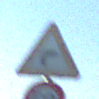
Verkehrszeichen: KurveRechts
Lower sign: Geschwindigkeit50
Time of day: MorningAfternoon
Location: Outdoor (RoadRail)
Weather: Clear
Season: NotSpecified
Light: Natural